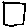
Label: square